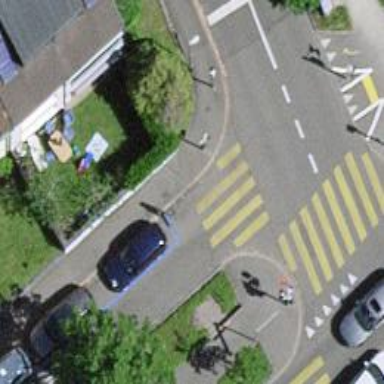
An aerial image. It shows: Crossing with traffic signals.